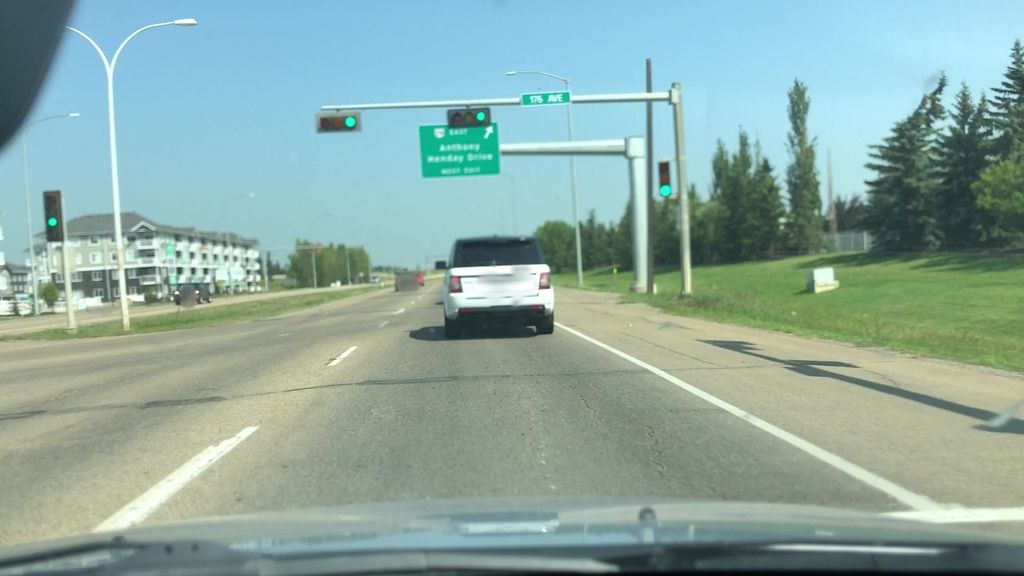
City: edmonton